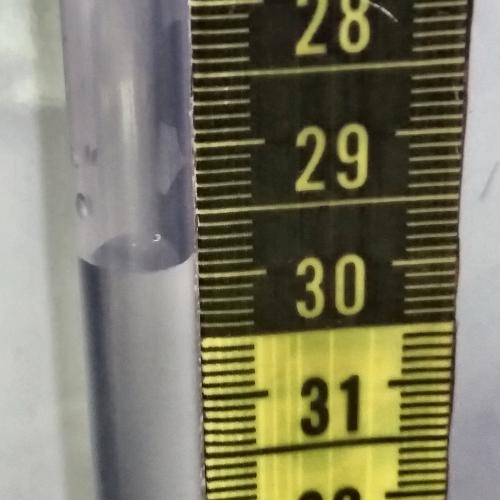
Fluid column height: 29.9 cm